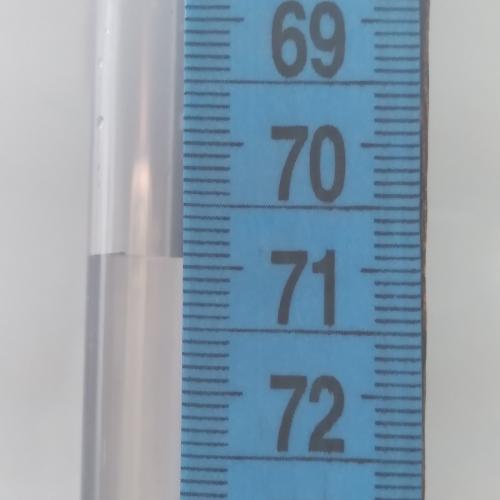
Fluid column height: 70.9 cm